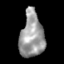
Tissue: skin
Cell type: Epithelial cells
Senescence score: 0.2685
Nuclear area (px): 1061
Mean DAPI intensity: 155.018